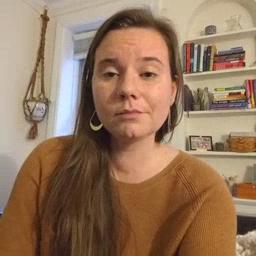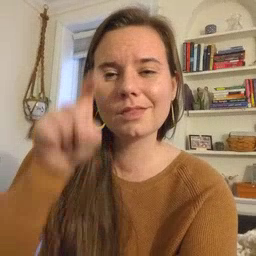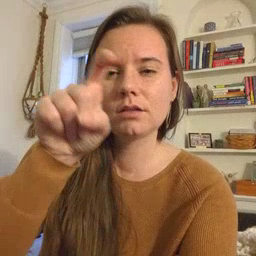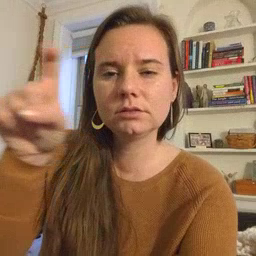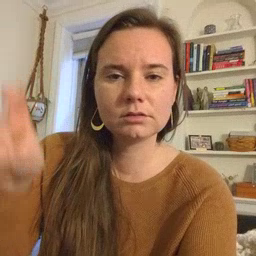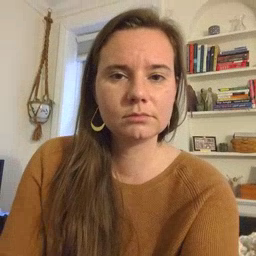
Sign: closet